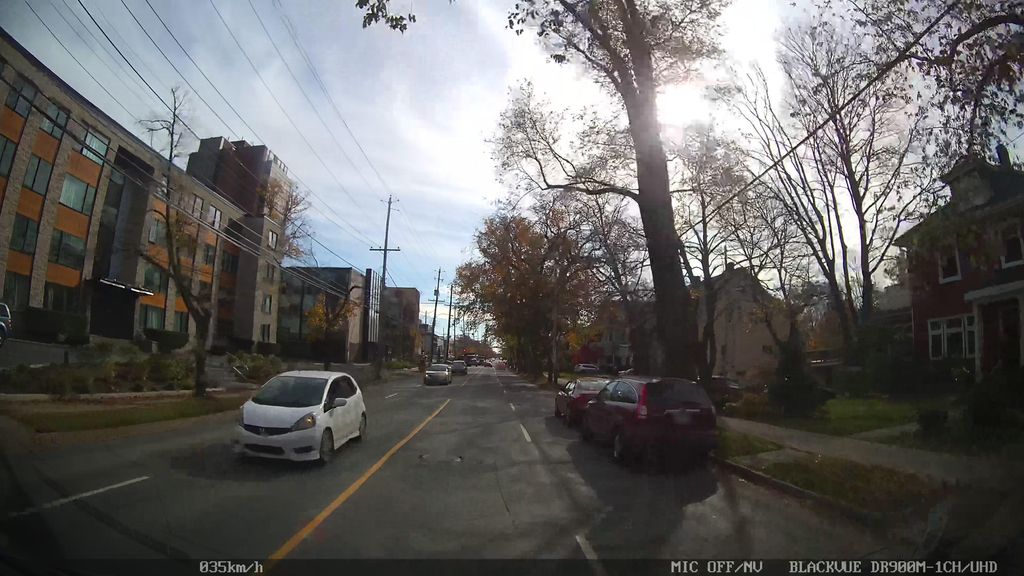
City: halifax